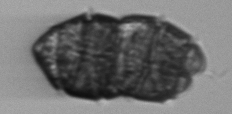
Label: Margalefidinium